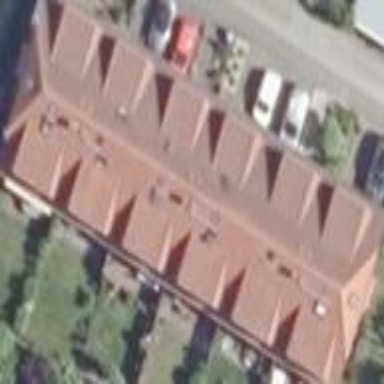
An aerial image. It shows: Terrace building.